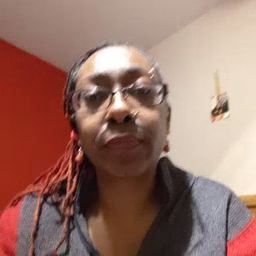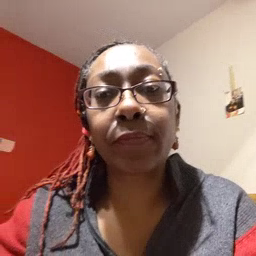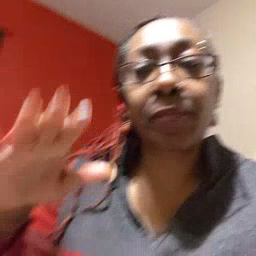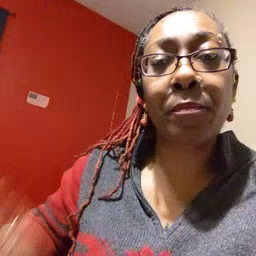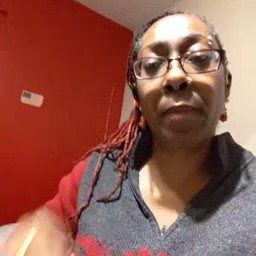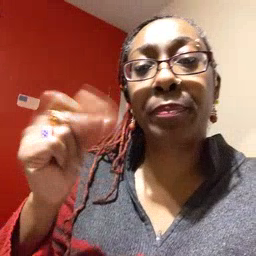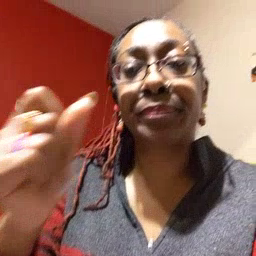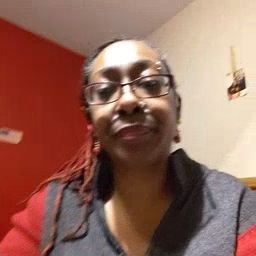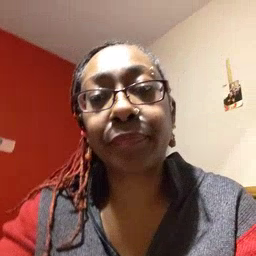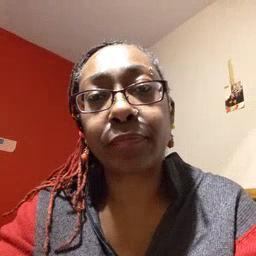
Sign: puppy